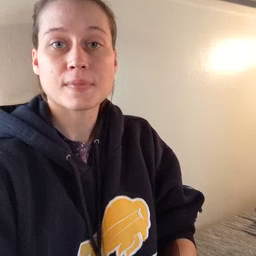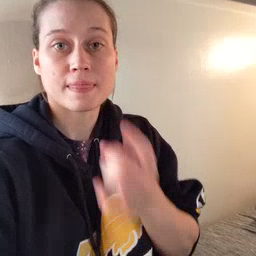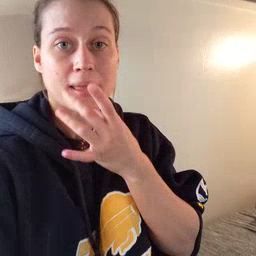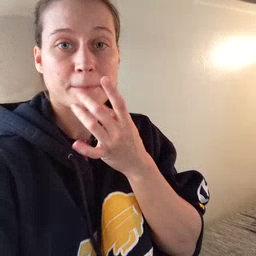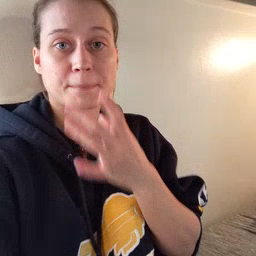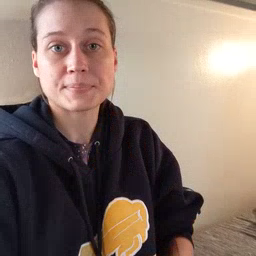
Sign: lamp